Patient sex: F
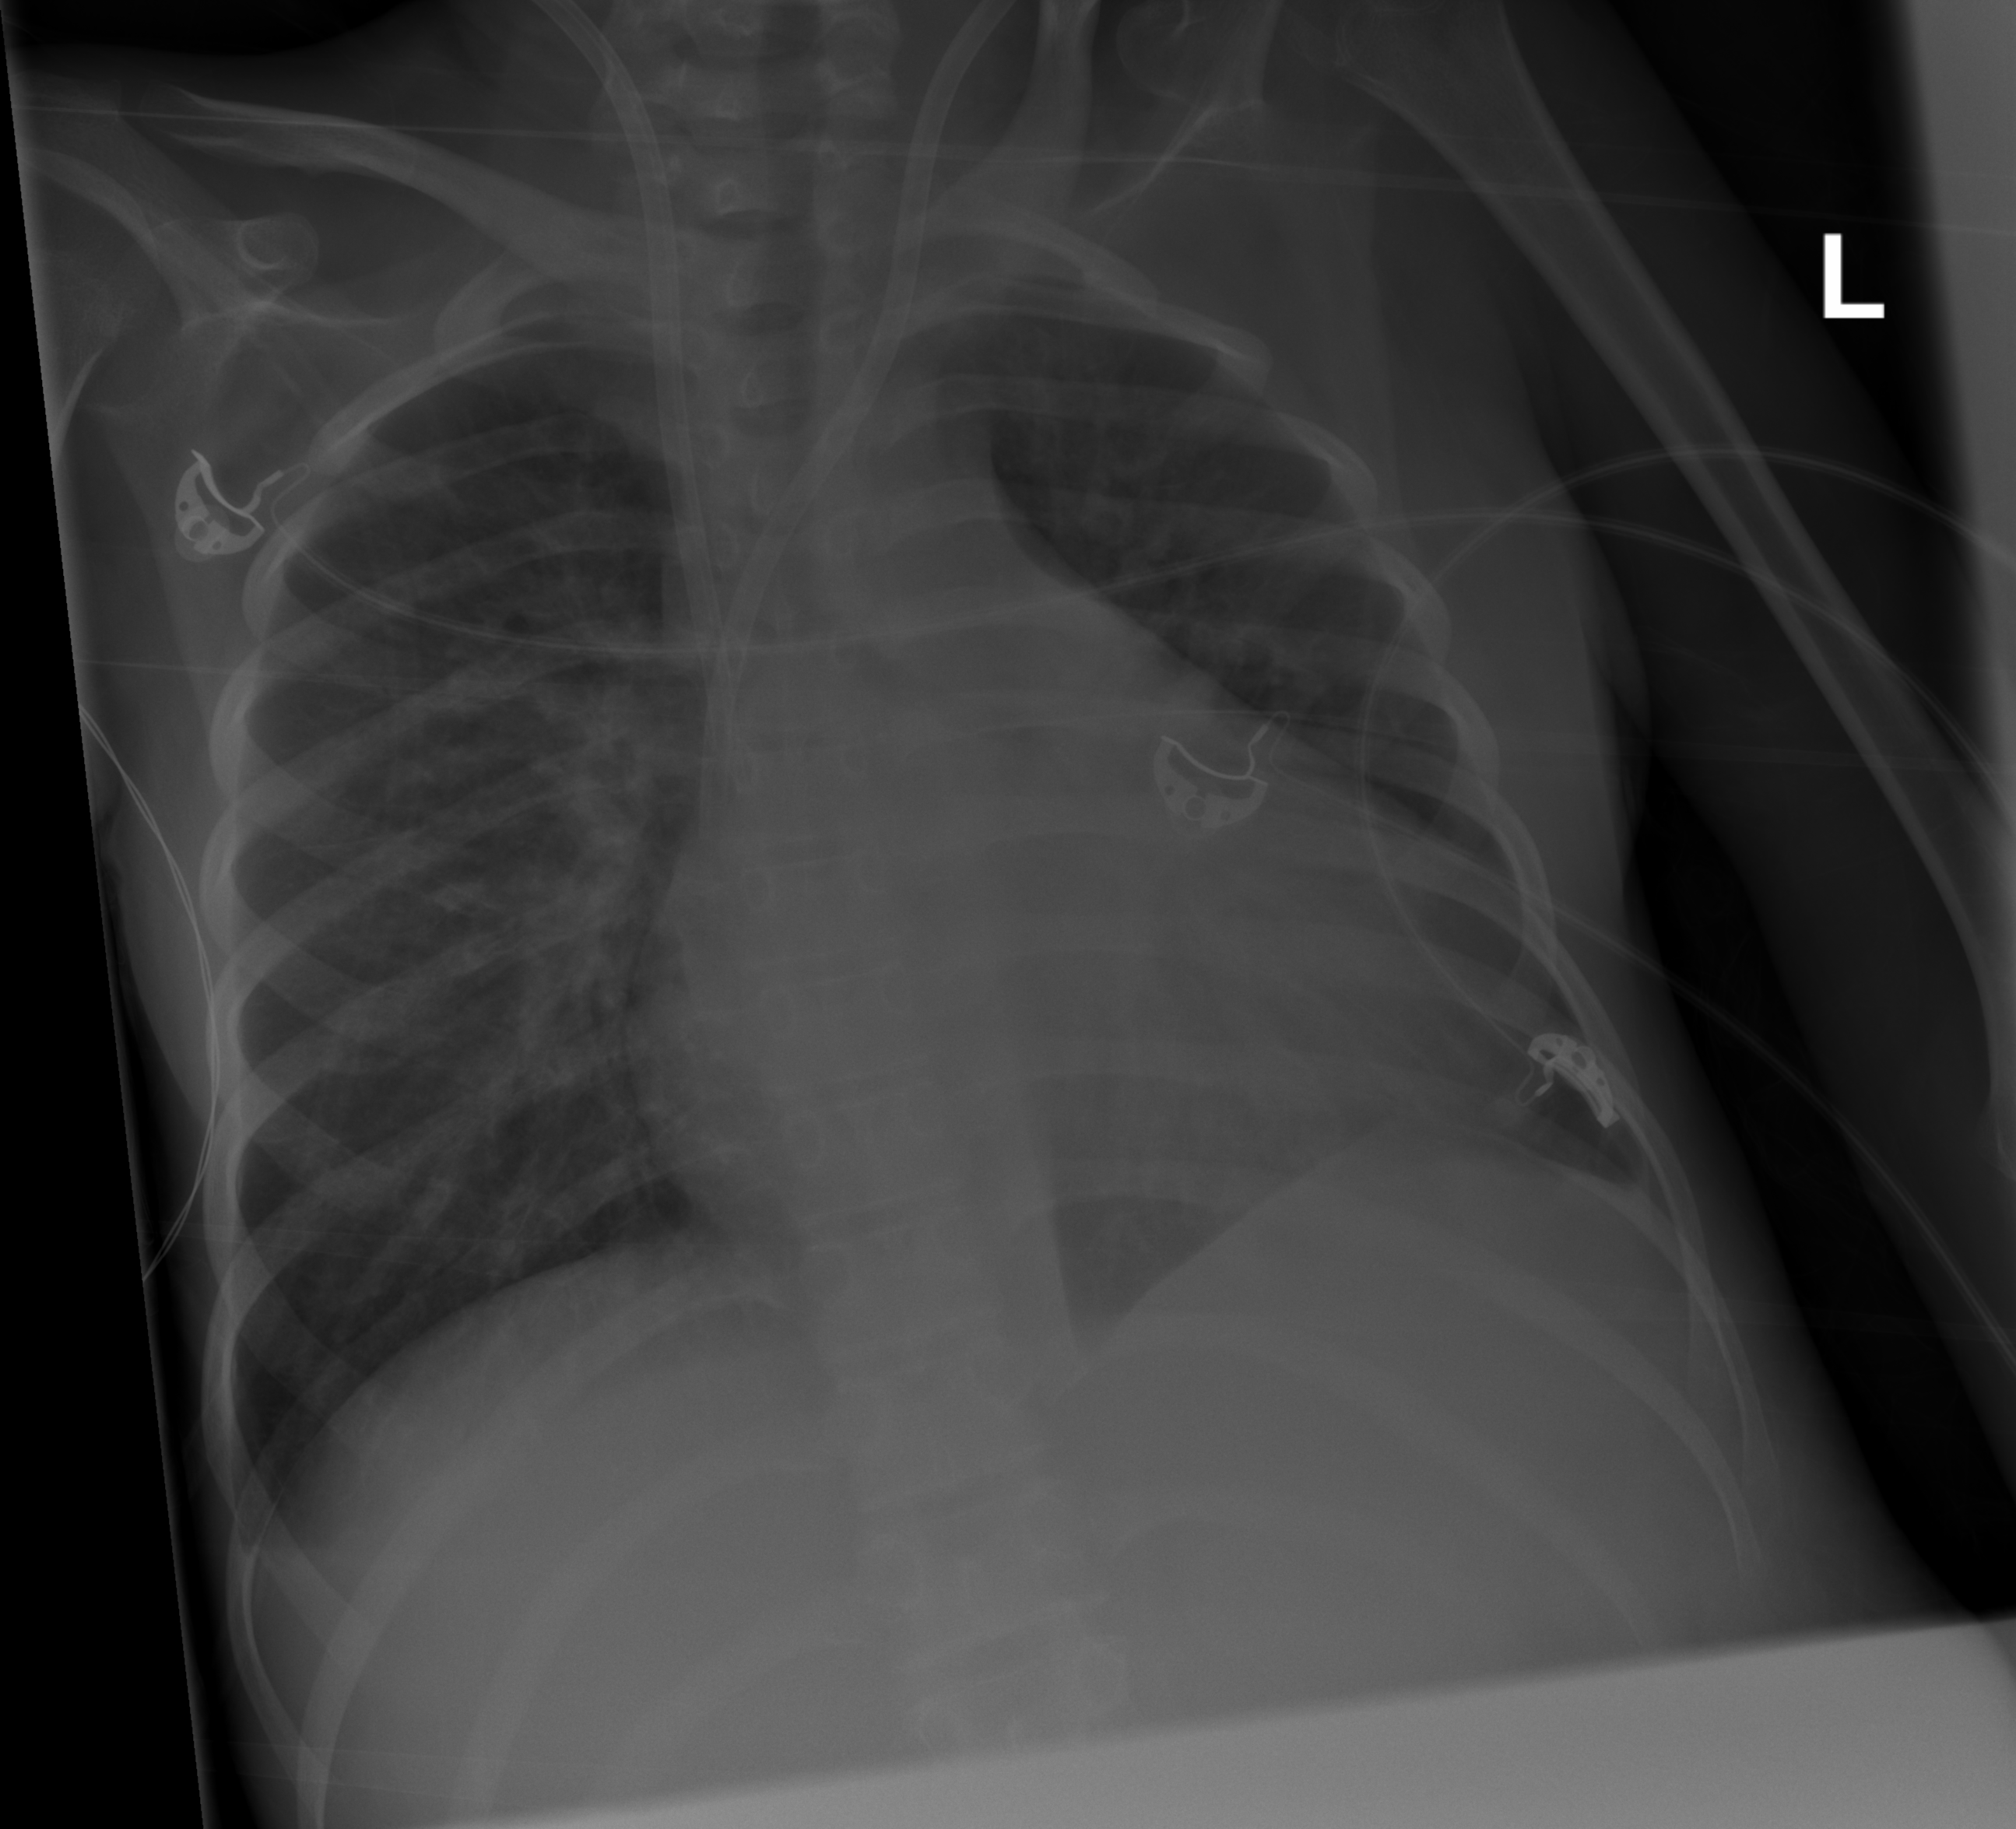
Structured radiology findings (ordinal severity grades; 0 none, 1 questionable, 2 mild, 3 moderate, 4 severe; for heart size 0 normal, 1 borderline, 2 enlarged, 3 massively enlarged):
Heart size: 2
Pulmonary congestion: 2
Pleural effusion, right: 1
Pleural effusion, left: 1
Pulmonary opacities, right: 0
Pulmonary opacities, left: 0
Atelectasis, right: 2
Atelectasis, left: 0